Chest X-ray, PA view. Patient: 56 years old, sex M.
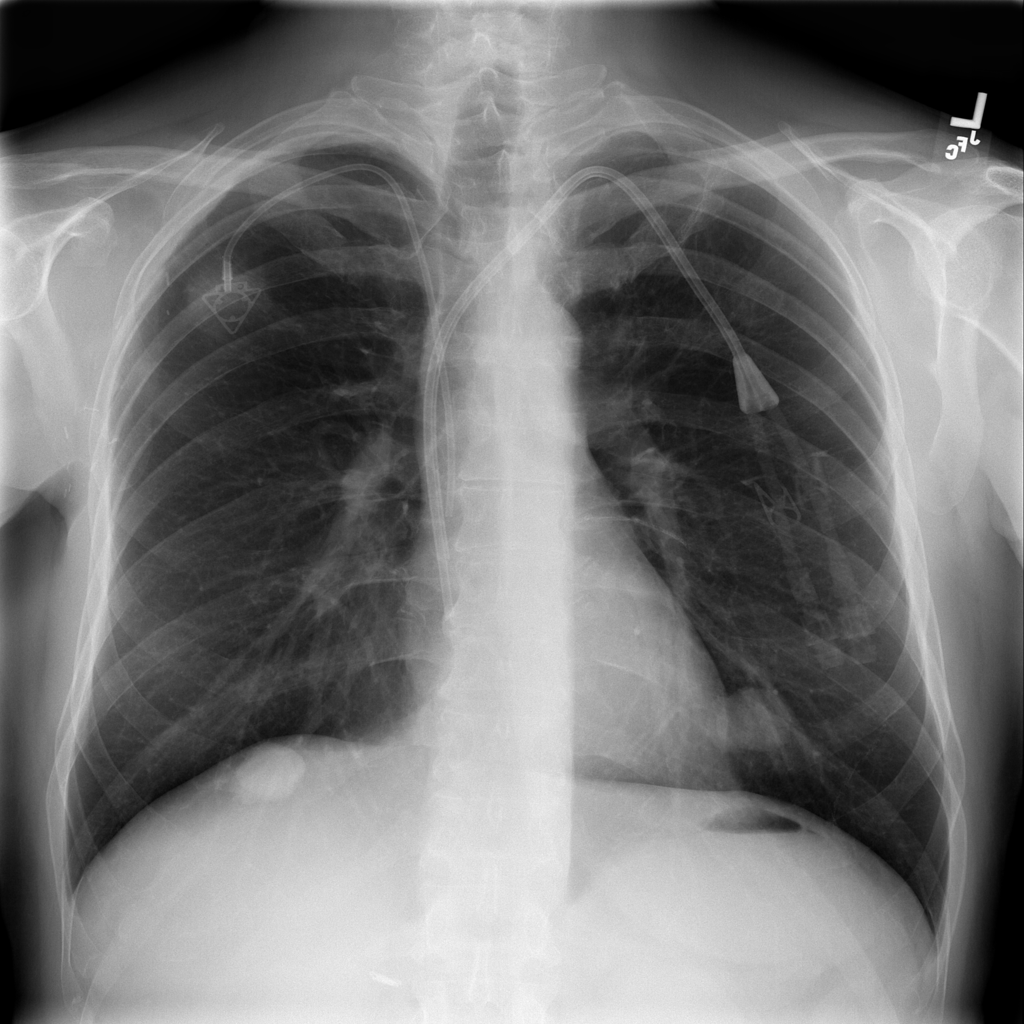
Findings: No Finding